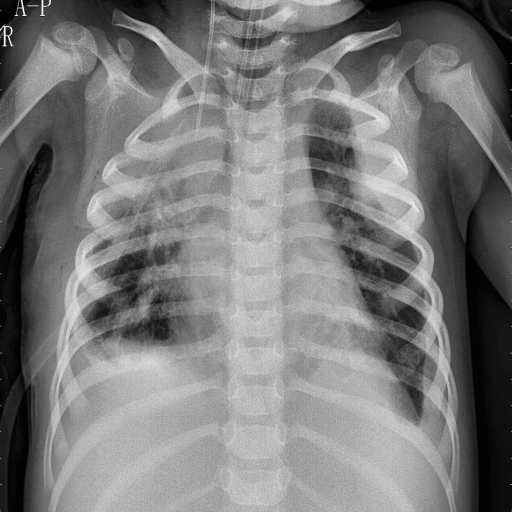
Finding: PNEUMONIA